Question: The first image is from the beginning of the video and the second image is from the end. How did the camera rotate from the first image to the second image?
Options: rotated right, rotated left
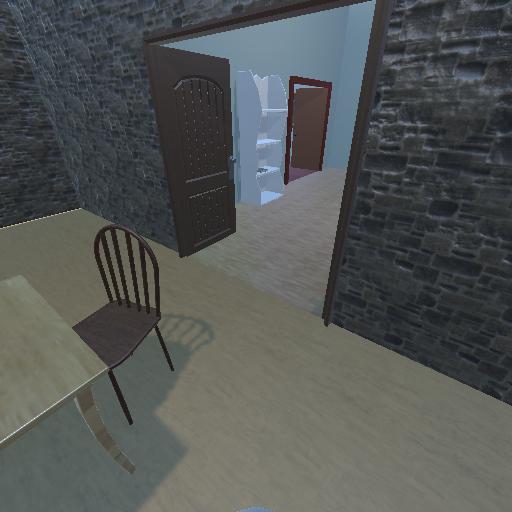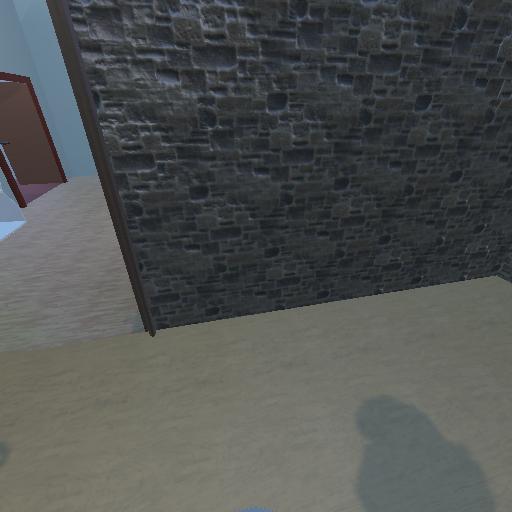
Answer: rotated right